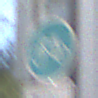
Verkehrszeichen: Radweg
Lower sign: HinweisDurchVerbaleAngabe2
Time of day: MorningAfternoon
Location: Outdoor (Urban)
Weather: PartlyCloudy
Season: NotSpecified
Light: Natural